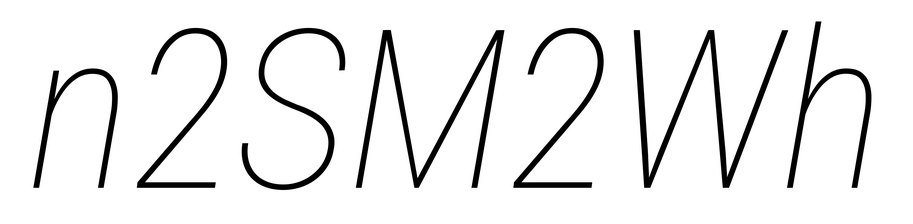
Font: Roboto-Italic_Condensed_Thin_Italic